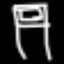
Label: bed